Chest X-ray. View position: PA
Patient age: 21
Patient sex: M
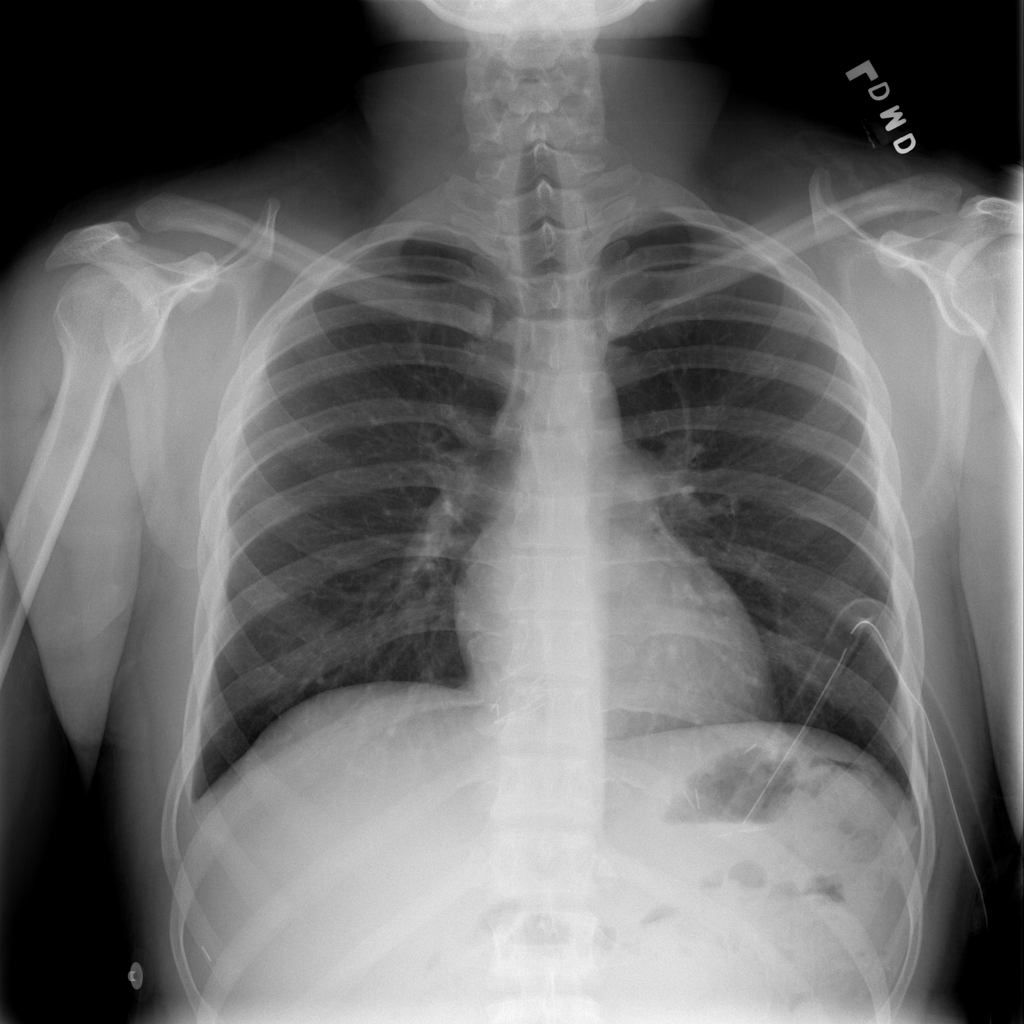
Finding: Pneumothorax